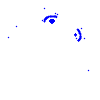
Particle: electron